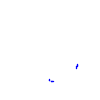
Particle: proton